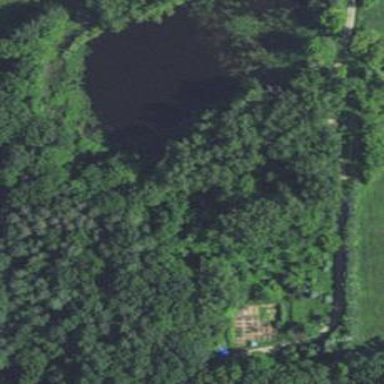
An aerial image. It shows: Pond with natural water.